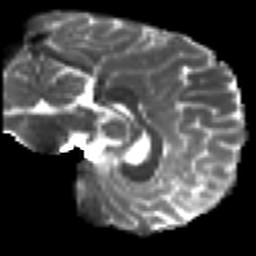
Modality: T2w
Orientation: sagittal
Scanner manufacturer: siemens
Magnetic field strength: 3 T
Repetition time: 7.8 s
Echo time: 0.09 s